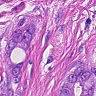
Metastatic tissue present: yes